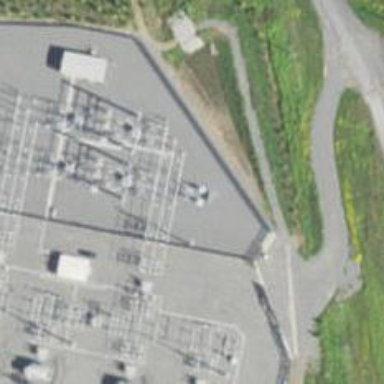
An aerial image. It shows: Switch for power supply.